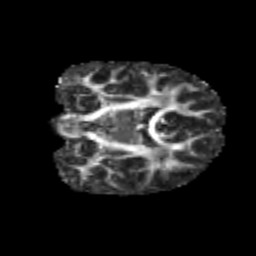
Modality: FA
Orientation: coronal
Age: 9
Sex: female
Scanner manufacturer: siemens
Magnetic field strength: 3 T
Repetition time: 3.8 s
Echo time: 0.07 s